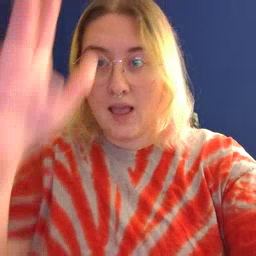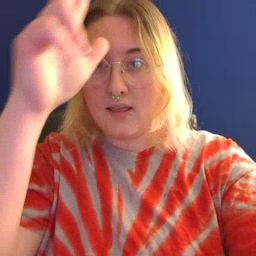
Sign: hen